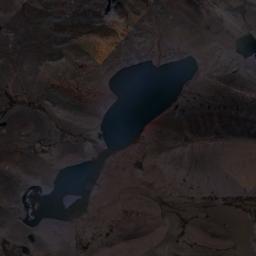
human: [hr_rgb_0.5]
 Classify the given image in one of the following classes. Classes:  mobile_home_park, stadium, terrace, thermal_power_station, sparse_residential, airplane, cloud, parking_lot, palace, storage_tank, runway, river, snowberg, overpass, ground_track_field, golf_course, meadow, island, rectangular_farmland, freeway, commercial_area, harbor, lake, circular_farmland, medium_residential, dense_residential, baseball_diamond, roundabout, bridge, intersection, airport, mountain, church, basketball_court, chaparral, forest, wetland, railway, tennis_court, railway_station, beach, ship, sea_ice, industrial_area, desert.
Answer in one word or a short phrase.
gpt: lake